Question: Edit 2: I created a html in the root directory and placed the jar file in the same place, I could then get the applet to run (though I had some issues with self-signed security). This tells me the problem is in the applet code. Any ideas why it wouldn't find the class when if I can remove the codebase attribute it runs correctly?
Edit 1: I have updated the entry point to remove the frame. I also tested with the HelloWorld applet and still received the same error.
---
I'm fairly new to Java so I'll try to explain my problem as clearly as I can and with plenty of detail. If I miss anything please let me know. I'm also aware that this problem is frequently asked about on here, I've done a fair bit of research and found conflicting responses and nothing that worked.
I have developed a JApplet in eclipse, exported a jar file for the project and am attempting to deploy it on my website. However, when I attempt to view the applet online I get the error: ClassNotFoundException. It is probably also worth mentioning that I am trying to deploy this JApplet through wordpress.
Here is the html code I'm using to deploy:
'''
<applet code = 'gui.ConverterGUI.class'
codebase = 'http://www.myurl.co.uk/Java/'
archive = 'AConverter.jar'
width = 800
height = 600>
<param name="permissions" value="all-permissions" />
</applet>
'''
My applet has a few packages and classes which I think I have set up and exported correctly, but incase that is causing problems, here is my main entry point:
'''
public class ConverterGUI extends JApplet {
// Current program ver.
public static final double VERSION = 0.0;
public void init() {
// Make it look nicer.
try {
UIManager.setLookAndFeel(UIManager.getSystemLookAndFeelClassName());
} catch(Exception e) {
e.printStackTrace();
}
SwingUtilities.invokeLater(new Runnable() {
public void run() {
createAndShowGUI();
}
});
}
private void createAndShowGUI() {
System.out.println("Created GUI on EDT? "+
SwingUtilities.isEventDispatchThread());
//JFrame f = new JFrame("Converter GUI");
ResultDisplay resultDisplay = new ResultDisplay();
getContentPane().add(resultDisplay, BorderLayout.CENTER);
getContentPane().add(new InputFields(resultDisplay), BorderLayout.NORTH);
}
}
'''

This is my project layout.
I've exported the jar using Eclipse, I've got the impression that this means it has been signed properly already, but if this is not the case and it is causing issues, I'd appreciate being pointed in the right direction to do this (I do have eclipse set up with the JDK rather than JRE).
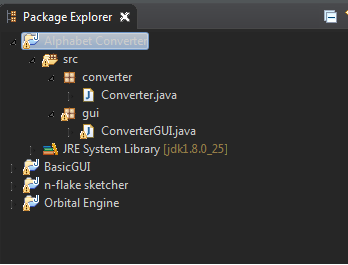
Answer: The issue was in the html code and the way wordpress was interpreting it. For future reference, I fixed the issue by removing the lines from the html code and using double quotes, as follows:
'''
<applet code = "gui.ConverterGUI.class" codebase="http://www.myurl.co.uk/Java/" archive="AConverter.jar" width=800 height=600><param name="permissions" value="all-permissions" /></applet>
'''
Nonetheless I did get some useful advice here. Thanks all.